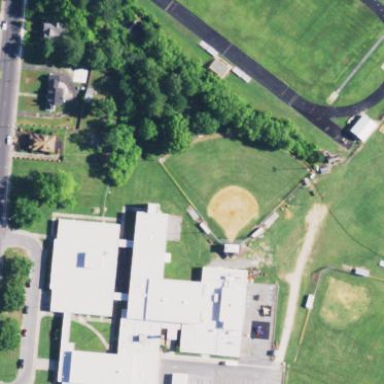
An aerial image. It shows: High school building.